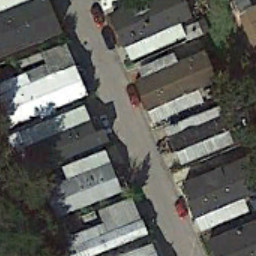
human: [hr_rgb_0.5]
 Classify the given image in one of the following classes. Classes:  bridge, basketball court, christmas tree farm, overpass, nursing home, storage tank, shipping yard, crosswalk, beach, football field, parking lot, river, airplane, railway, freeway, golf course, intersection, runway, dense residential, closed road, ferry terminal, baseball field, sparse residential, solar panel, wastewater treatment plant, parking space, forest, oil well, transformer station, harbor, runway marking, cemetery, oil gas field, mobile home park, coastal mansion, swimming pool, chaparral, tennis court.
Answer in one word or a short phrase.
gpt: mobile home park